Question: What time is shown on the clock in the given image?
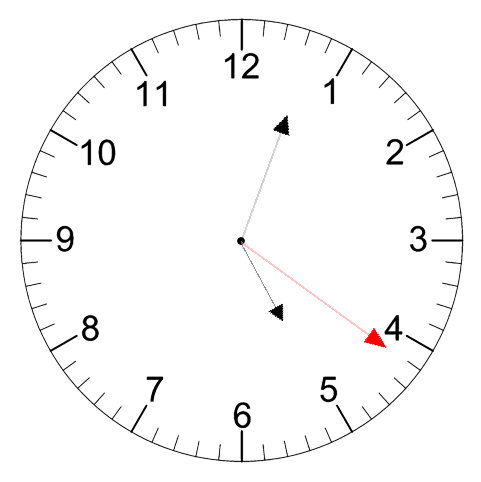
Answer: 05:03:21